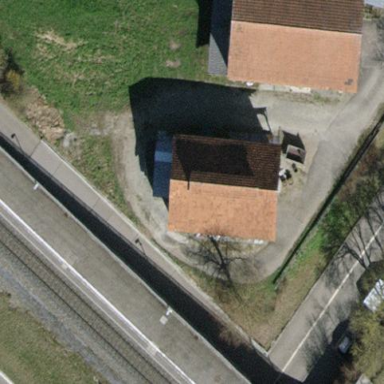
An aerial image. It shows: Shed.